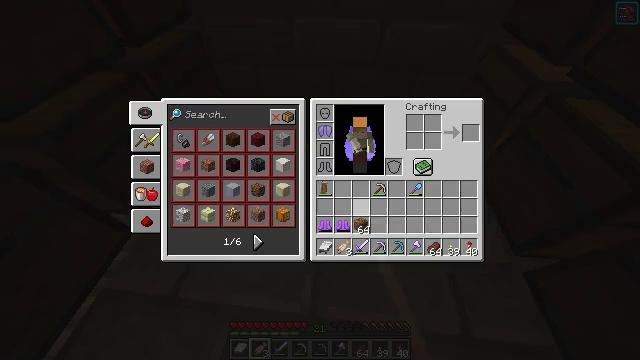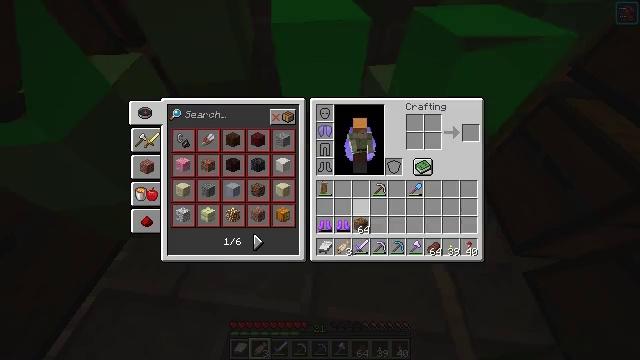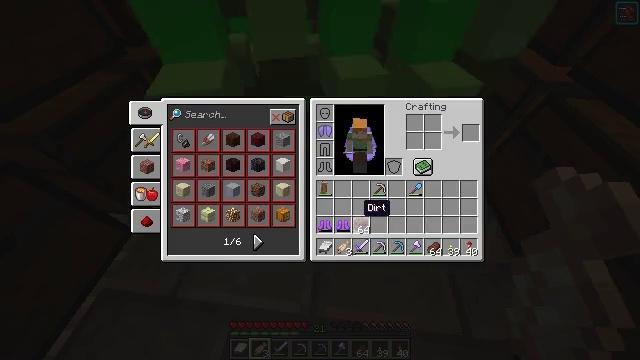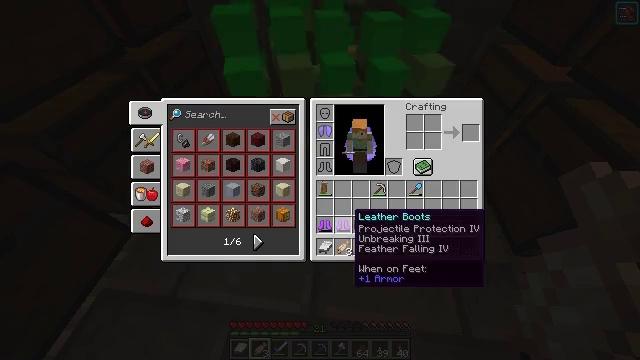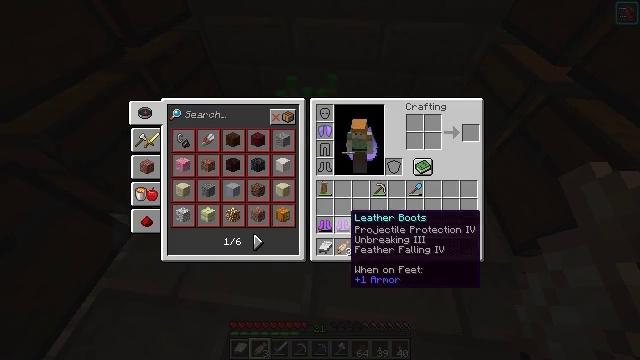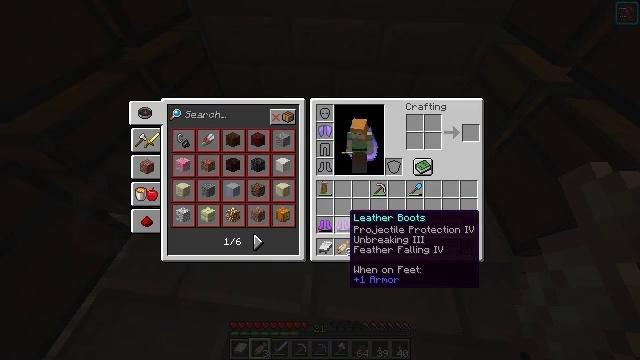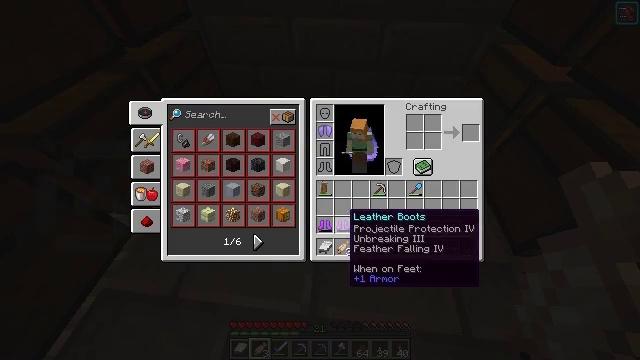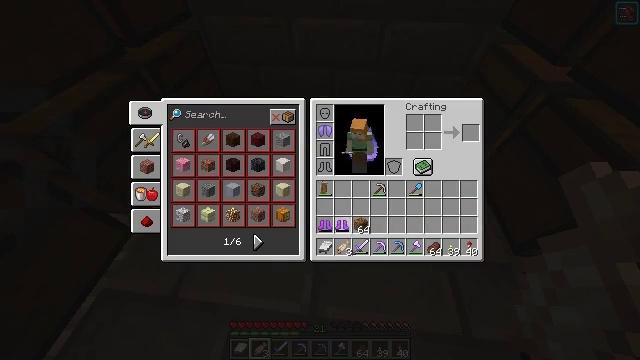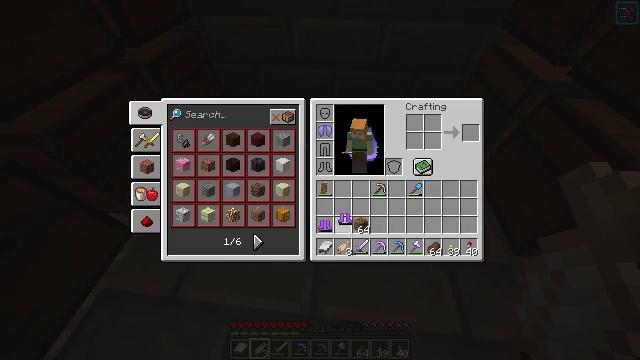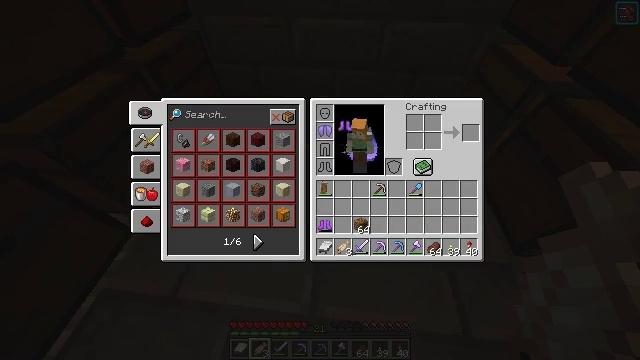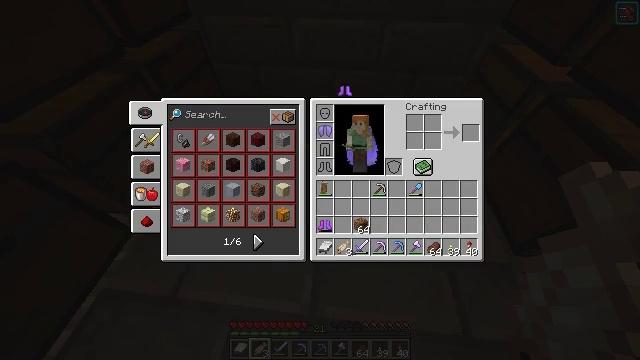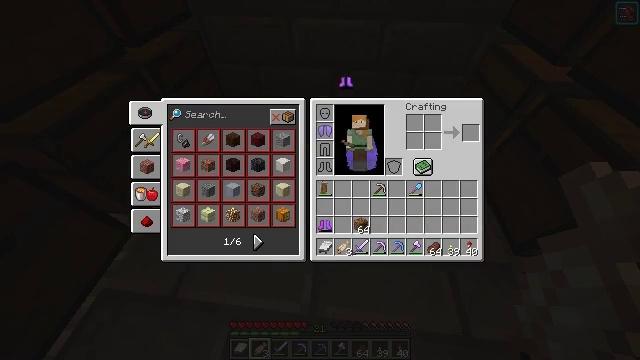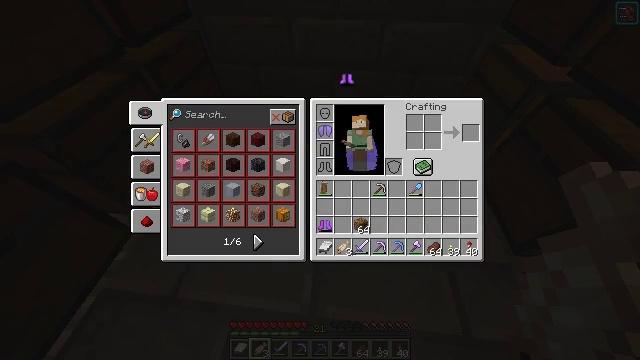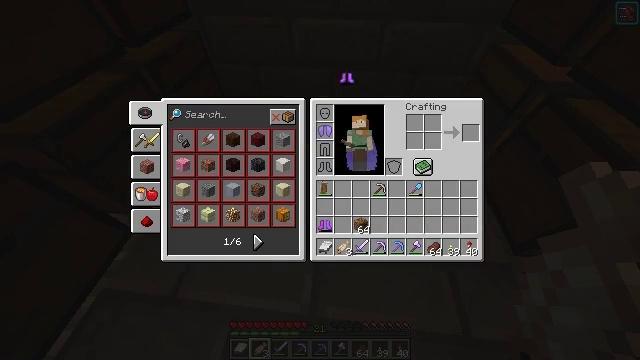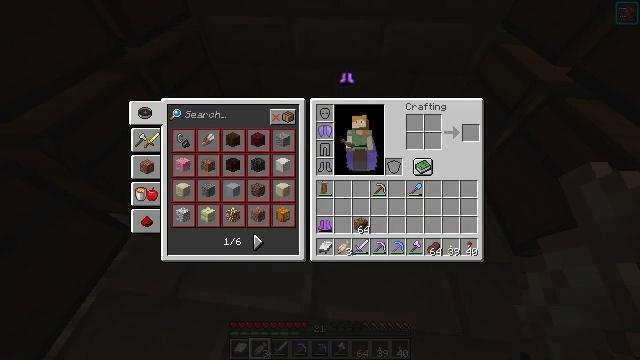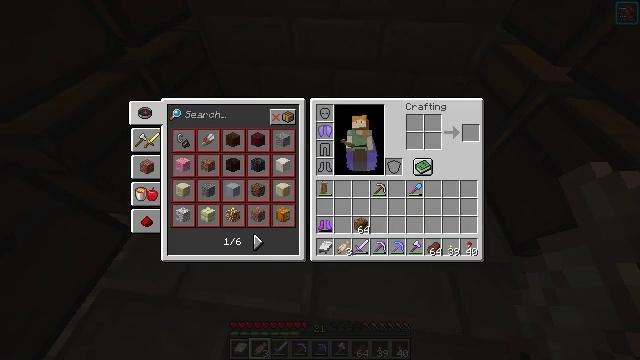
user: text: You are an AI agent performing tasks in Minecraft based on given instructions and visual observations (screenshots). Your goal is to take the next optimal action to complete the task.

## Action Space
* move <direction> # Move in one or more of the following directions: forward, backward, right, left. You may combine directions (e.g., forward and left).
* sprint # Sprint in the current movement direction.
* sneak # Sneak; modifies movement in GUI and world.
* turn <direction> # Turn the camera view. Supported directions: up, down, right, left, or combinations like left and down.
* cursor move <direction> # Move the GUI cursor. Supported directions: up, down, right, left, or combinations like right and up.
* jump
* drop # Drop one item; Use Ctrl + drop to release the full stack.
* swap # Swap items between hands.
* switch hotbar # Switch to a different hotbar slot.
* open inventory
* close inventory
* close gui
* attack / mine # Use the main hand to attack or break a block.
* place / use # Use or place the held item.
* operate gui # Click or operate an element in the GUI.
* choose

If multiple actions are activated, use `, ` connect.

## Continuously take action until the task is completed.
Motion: motion action
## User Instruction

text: Remove a pair of leather boots from the inventory.
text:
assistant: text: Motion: open gui
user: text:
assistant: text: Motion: no_op
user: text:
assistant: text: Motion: cursor move left and down
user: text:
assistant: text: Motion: no_op
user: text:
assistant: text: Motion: no_op
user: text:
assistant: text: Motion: no_op
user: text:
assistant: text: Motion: operate gui
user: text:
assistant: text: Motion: cursor move up, operate gui
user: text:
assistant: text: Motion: cursor move up
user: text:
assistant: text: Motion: cursor move up
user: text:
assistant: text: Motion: cursor move up
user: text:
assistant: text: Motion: no_op
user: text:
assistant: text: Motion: operate gui
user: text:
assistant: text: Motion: operate gui
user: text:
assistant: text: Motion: no_op
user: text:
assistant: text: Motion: no_op
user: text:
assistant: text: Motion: cursor move down
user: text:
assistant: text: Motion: cursor move down
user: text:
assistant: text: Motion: cursor move down
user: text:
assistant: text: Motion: no_op